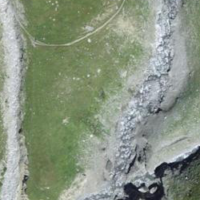
EUNIS habitat code: 23
Species observed at this site:
Aster alpinus